Question: I'm writing a simple tower defence and I'm stuck on a bit where my tower has to shoot enemy.
With this code:
'''
void Bullet::move(int x, int y, int speed)
{
Punkt delta = {(x + speed) - this->x, (y + speed) - this->y};
if (abs(delta.x) > 1 && abs(delta.y) > 1)
{
this->x += delta.x / this->speed;
this->y += delta.y / this->speed;
}
else
{
this->dead = true;
}
}
'''
Where method arguments are target position and speed. It's supposed to move bullet along vector till it reaches the target but the vector changes because the target is moving. For now the bullet ends up like this (black is the tower, blue is the bullet and red is enemy)

And I know the problem is that my bullet is targeting something that already moved so my question is - how to improve this code so it works properly? I don't know how to wrap my head around vectors and balistics so thanks in advance for keeping it simple.
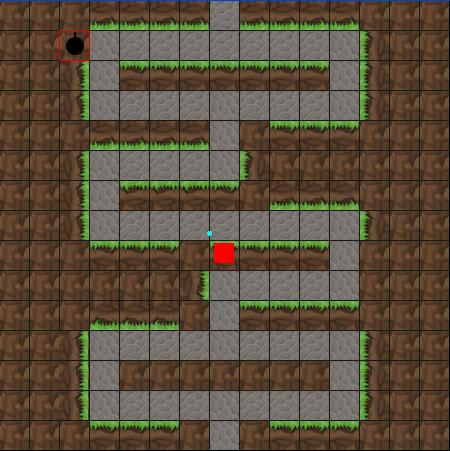
Answer: A reasonable solution to this problem that I've seen used before is as follows:
1. Do your best to predict where a good collision point will be for the bullet and enemy. A naive approach would be to make your prediction simply the current enemy position.
2. Fire the bullet at the predicted position
3. When the bullet gets to the predicted position, make the bullet disappear, play the damage animation, and lower the enemy's health - regardless of whether the bullet actually hits
This way if you're clever enough with your math, it will look good. But otherwise, the game will still work properly.
This approach is also more robust if it's possible for the enemies to change speed (for example they get slowed down by special terrain, or an area-of-effect turret) after you fire at them.